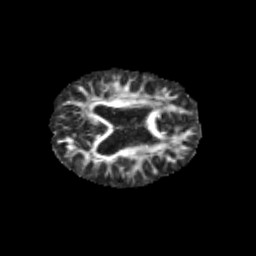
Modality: FA
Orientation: axial
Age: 9
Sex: female
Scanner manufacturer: siemens
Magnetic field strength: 3 T
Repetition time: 3.8 s
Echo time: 0.07 s